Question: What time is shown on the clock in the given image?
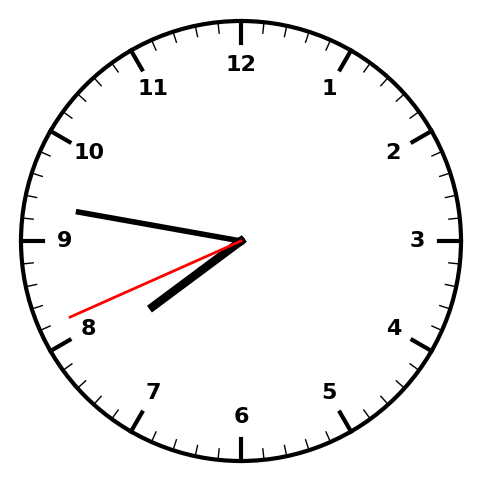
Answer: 07:46:41